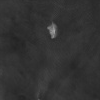
Atmospheric dust classification: not_dusty